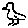
Label: bird